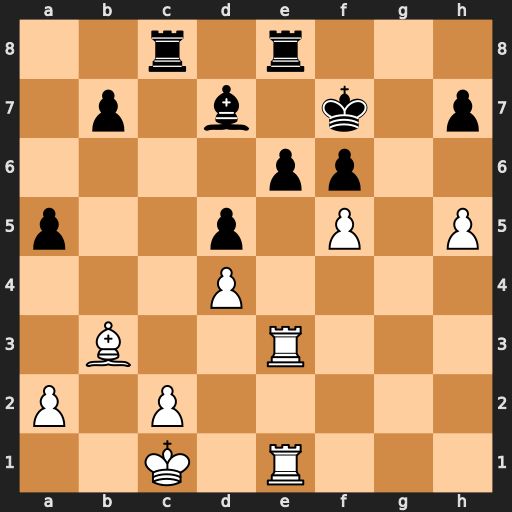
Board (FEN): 2r1r3/1p1b1k1p/4pp2/p2p1P1P/3P4/1B2R3/P1P5/2K1R3
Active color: w
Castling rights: -
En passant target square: -
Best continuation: fxe6+ Bxe6 Rxe6 Rxe6 Bxd5